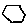
Label: hexagon